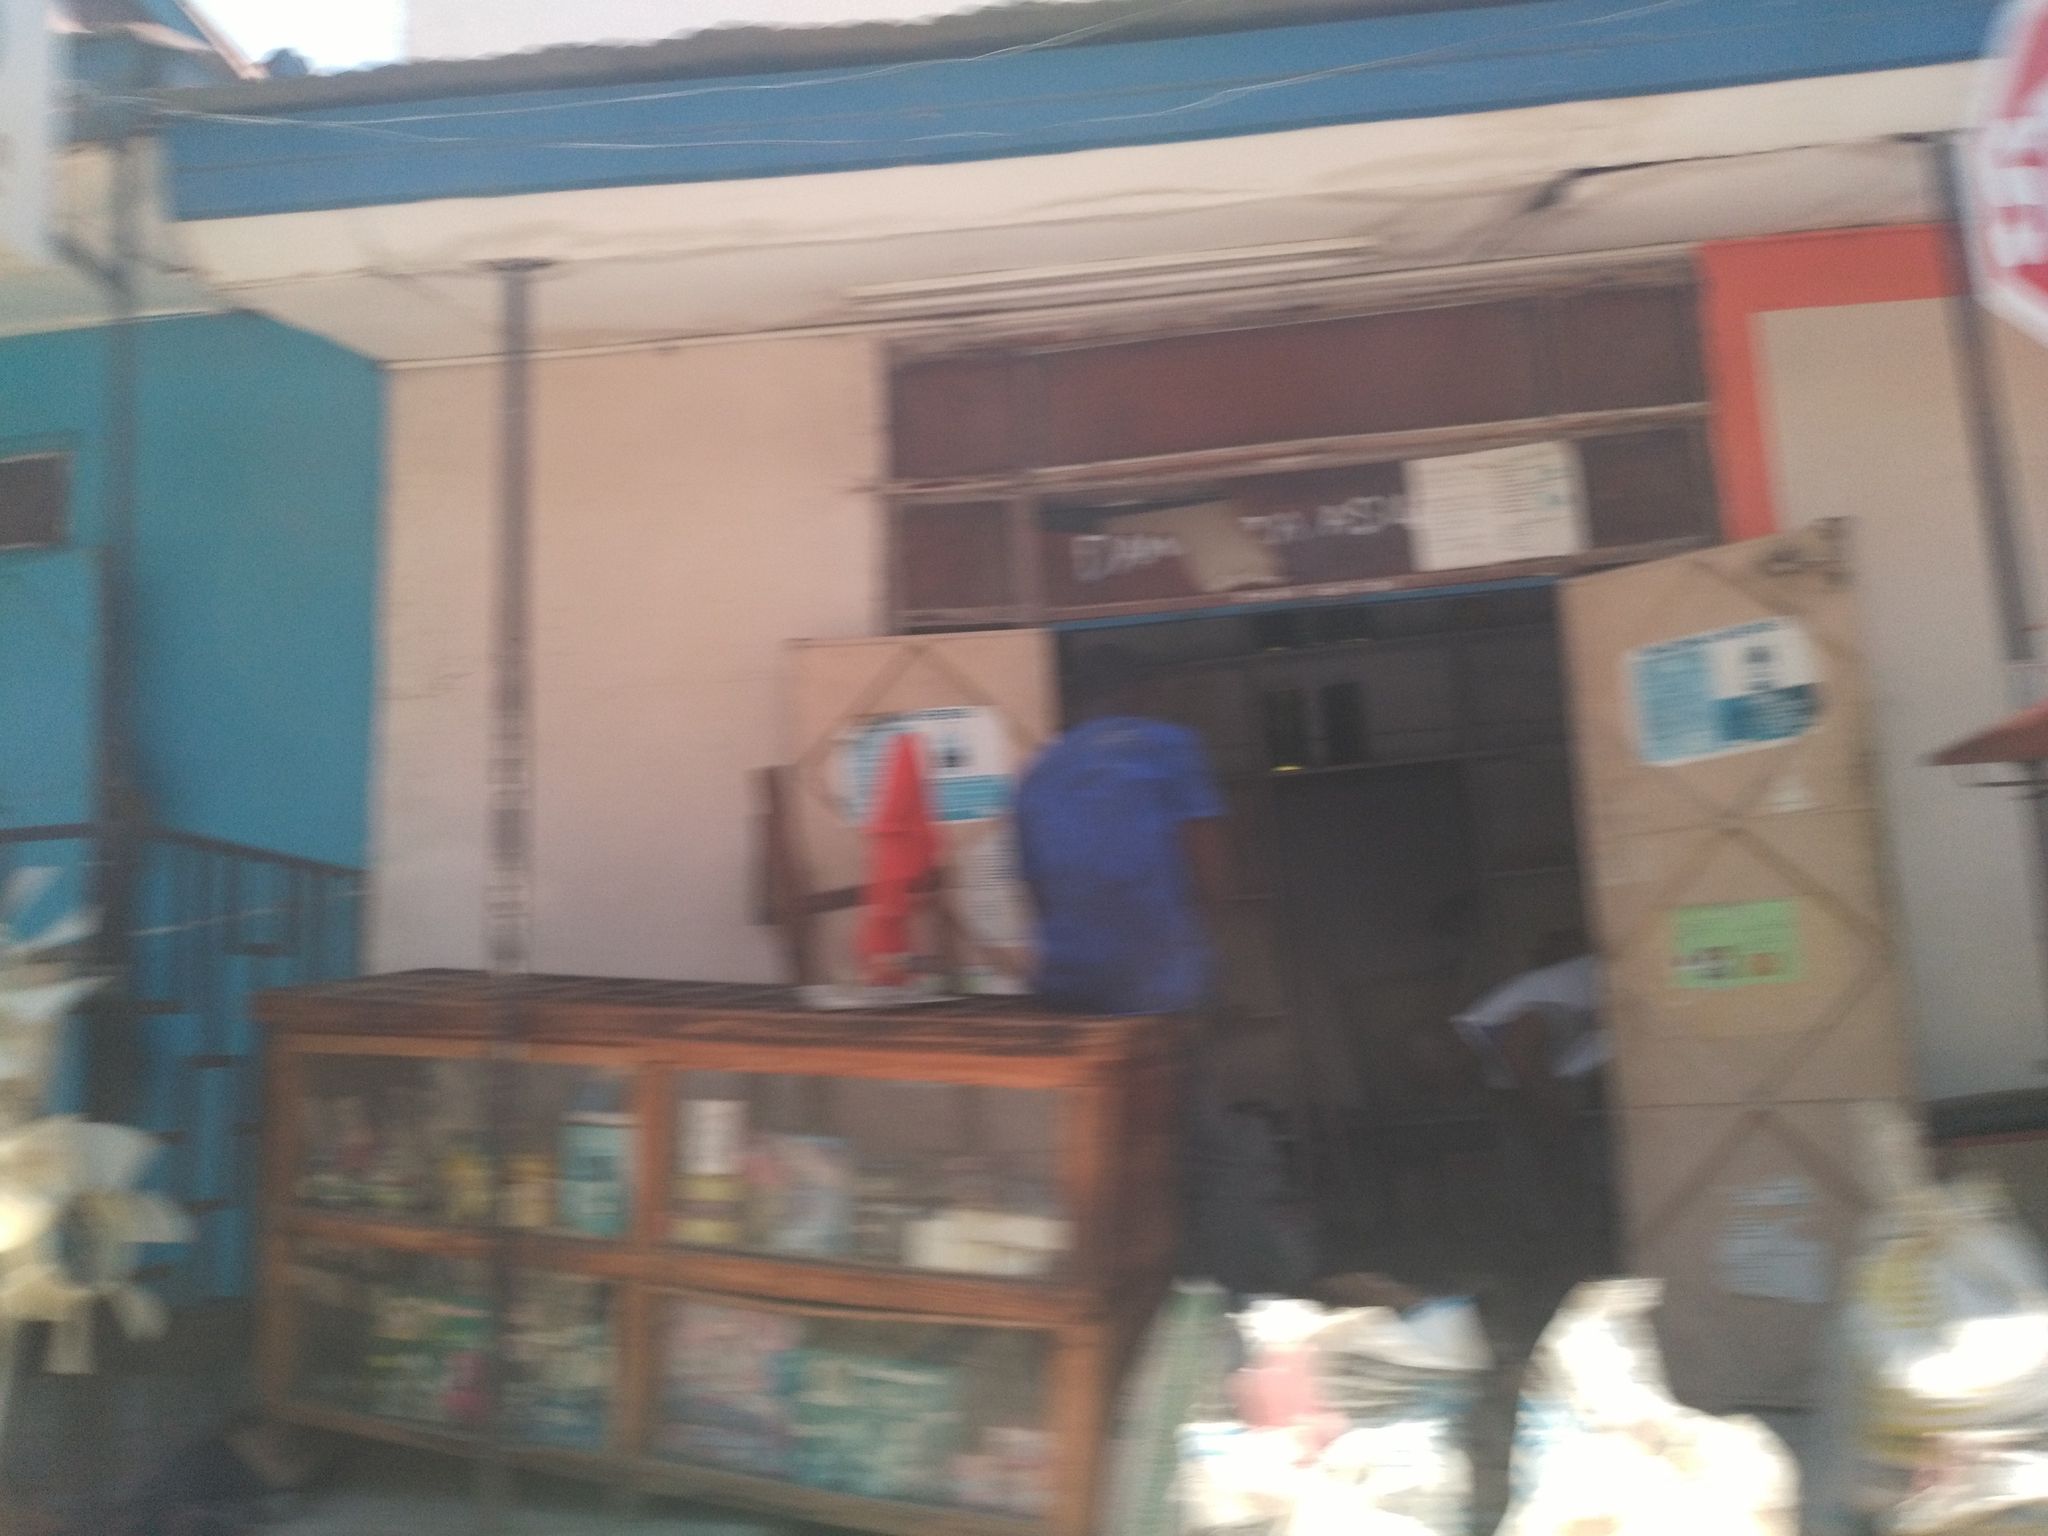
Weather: clear
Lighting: day
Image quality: slightly poor
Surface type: walking surface
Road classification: residential
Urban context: urban centre
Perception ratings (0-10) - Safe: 3.71, Lively: 3.83, Beautiful: 0.88, Boring: 2.24, Depressing: 5.6, Wealthy: 2.21